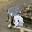
Label: 8